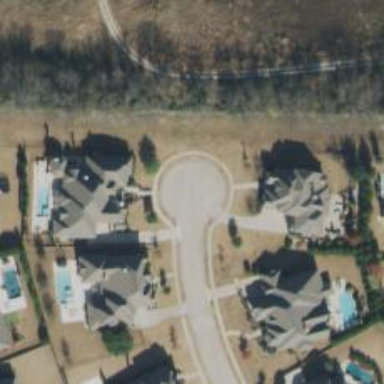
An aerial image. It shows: Circle-shaped turning circle on the road.